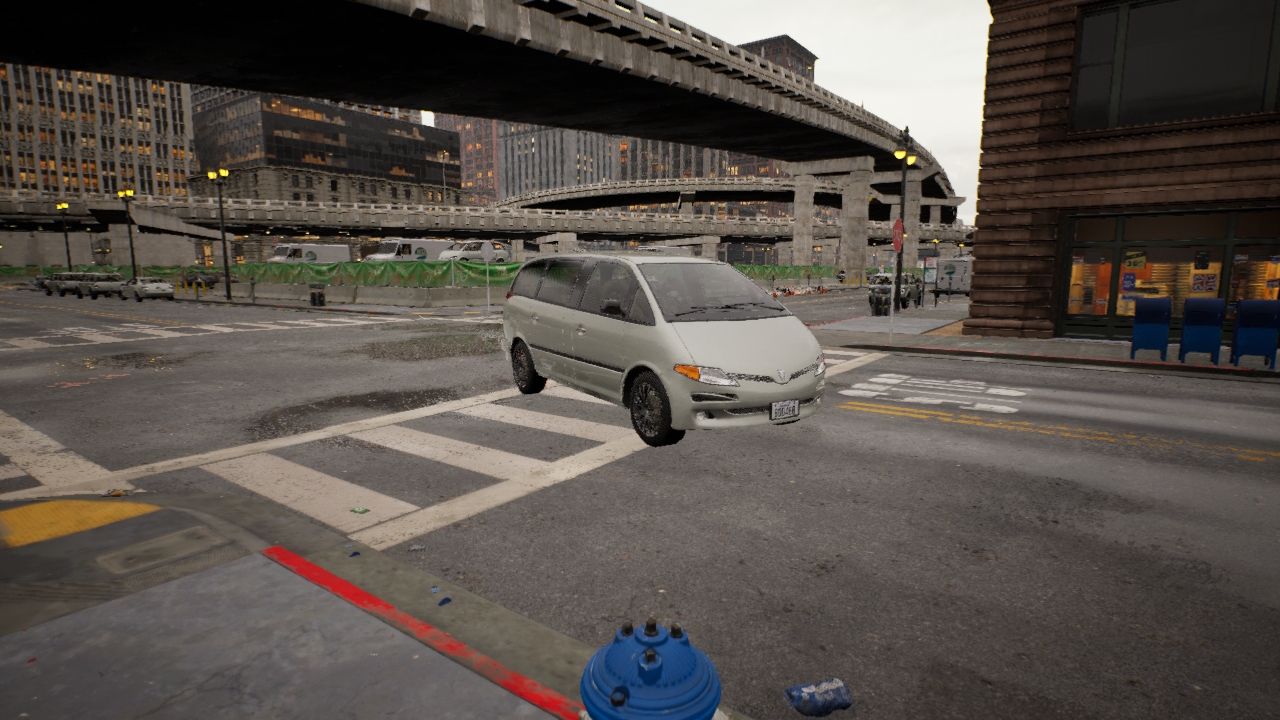
Venue: intersection
Lighting: golden hour
Vehicle rig: minivan